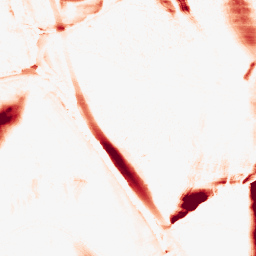
Category: morphological
Decomposition family: morphological_ellipse
Decomposition parameters: operation: opening
width: 10
height: 50
Upsampling method: edge_directed
Upsampling parameters: scale: 2
Upsampling scale: 2